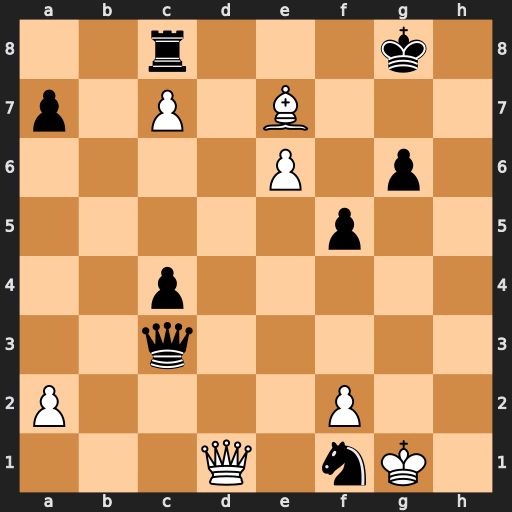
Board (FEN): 2r3k1/p1P1B3/4P1p1/5p2/2p5/2q5/P4P2/3Q1nK1
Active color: w
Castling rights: -
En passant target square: -
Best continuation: Qd8+ Kh7 Bg5 Nh2 Qd7+